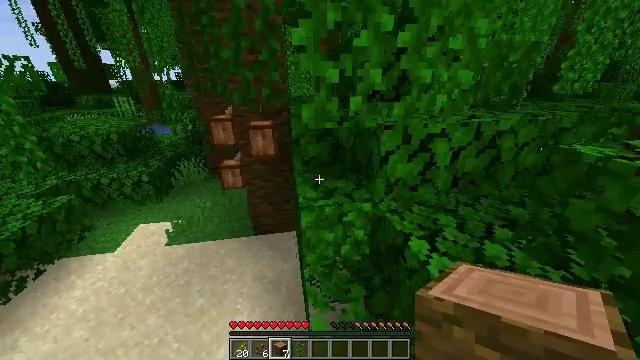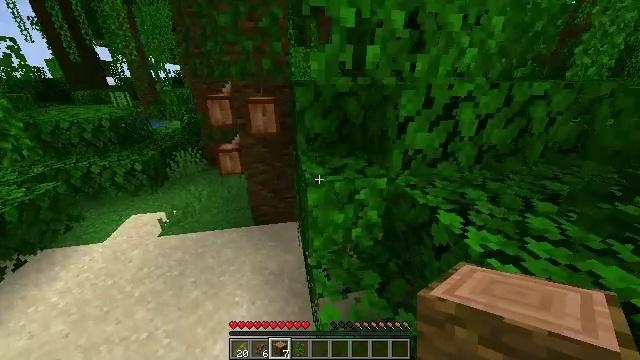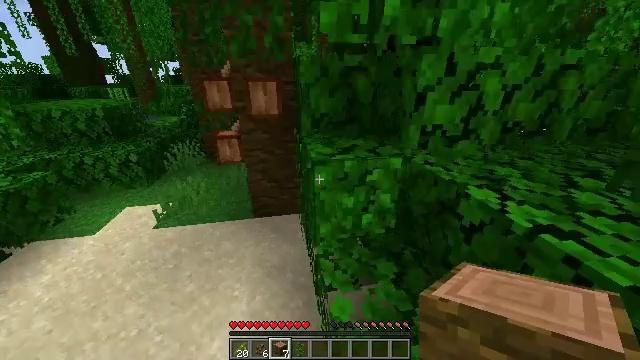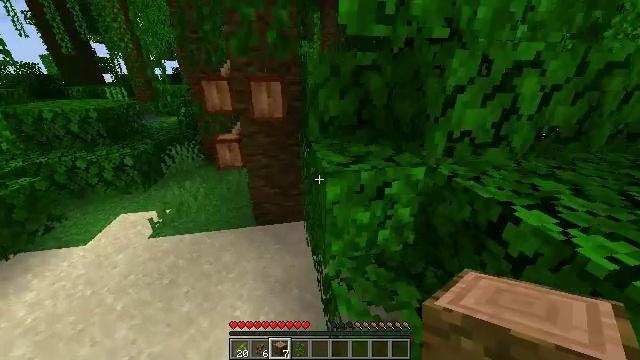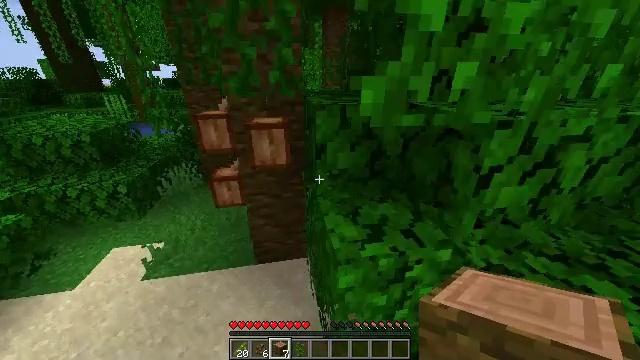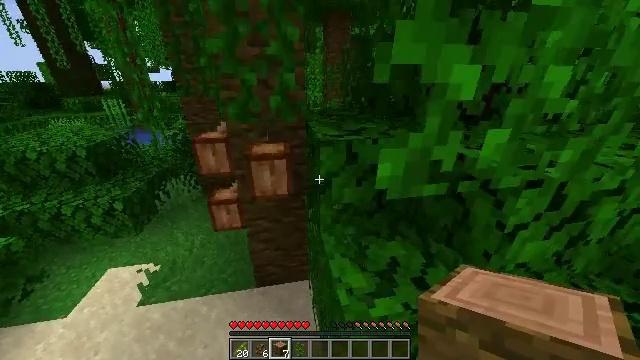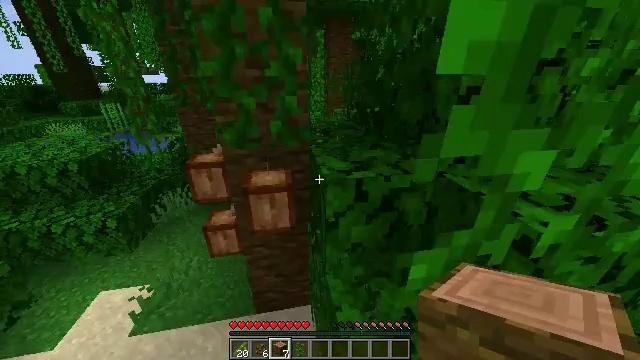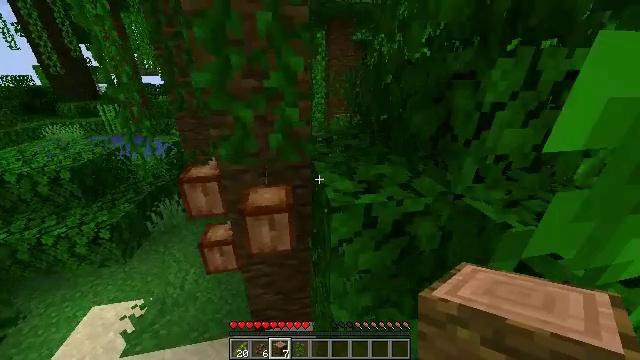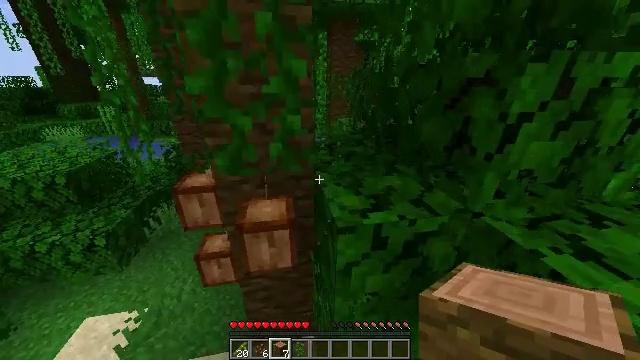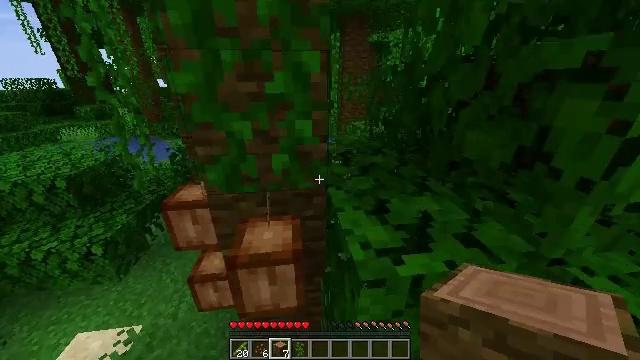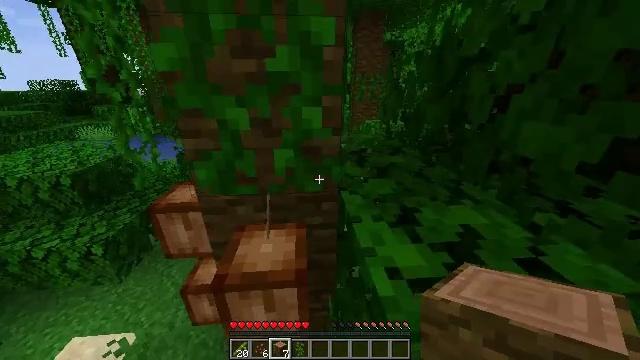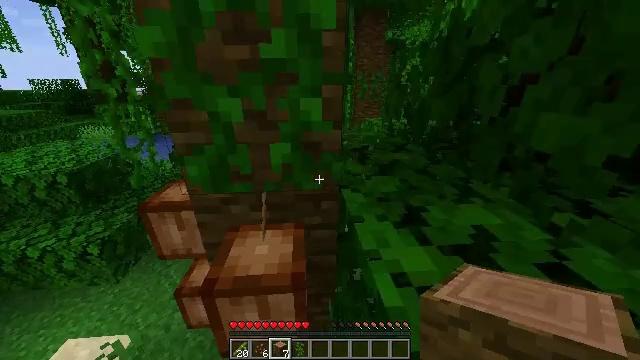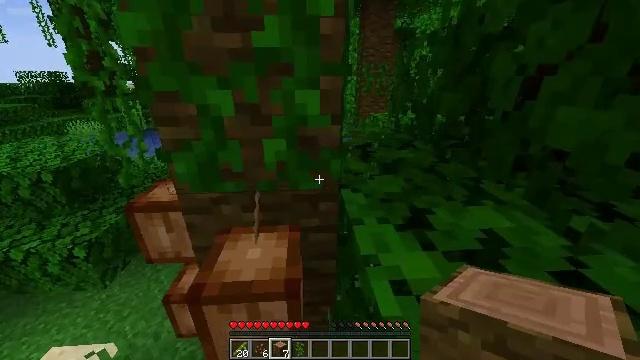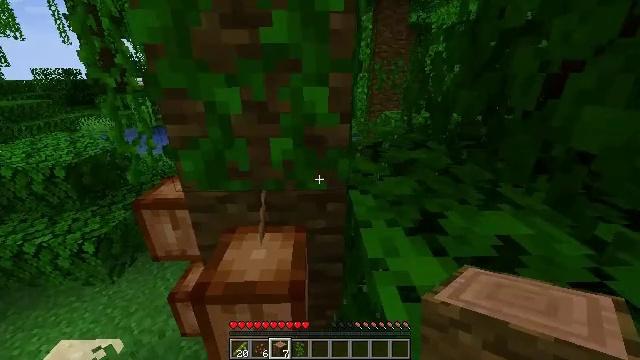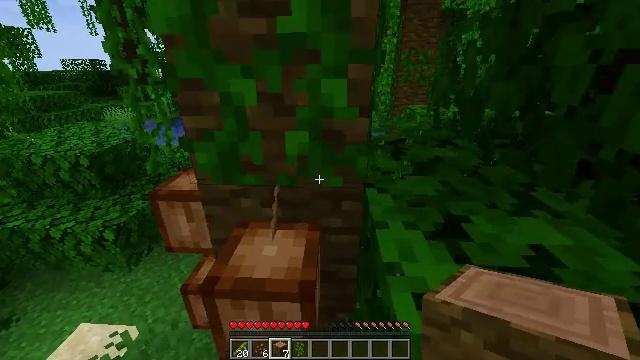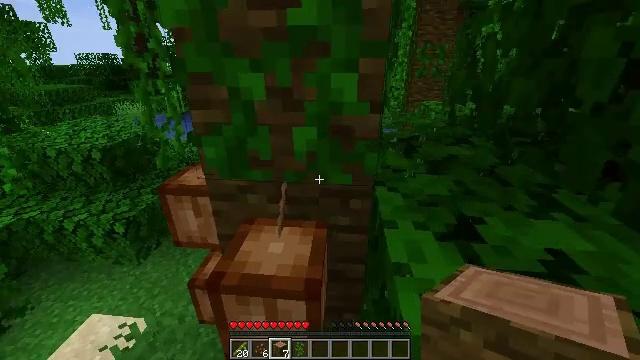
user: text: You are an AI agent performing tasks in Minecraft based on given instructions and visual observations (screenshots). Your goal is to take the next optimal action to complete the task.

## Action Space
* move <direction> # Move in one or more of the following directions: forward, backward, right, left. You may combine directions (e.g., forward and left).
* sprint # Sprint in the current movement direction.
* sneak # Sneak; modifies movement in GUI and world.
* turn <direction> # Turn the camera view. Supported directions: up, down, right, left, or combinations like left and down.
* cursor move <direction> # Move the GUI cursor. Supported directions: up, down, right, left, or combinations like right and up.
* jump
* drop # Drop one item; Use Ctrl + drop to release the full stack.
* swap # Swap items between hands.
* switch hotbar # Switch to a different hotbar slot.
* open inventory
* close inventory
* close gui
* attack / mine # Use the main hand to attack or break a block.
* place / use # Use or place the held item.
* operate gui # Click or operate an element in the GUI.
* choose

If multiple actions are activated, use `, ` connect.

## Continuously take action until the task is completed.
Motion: motion action
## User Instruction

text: Break the cocoa pod.
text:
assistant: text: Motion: move forward, jump
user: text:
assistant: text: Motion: move forward, jump
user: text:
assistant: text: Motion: move forward, sprint, jump
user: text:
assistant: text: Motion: move forward, sprint, jump
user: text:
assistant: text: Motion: move forward, sprint, jump
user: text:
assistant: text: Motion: move forward, sprint, jump
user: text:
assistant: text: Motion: move forward, jump
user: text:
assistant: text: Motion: move forward, jump
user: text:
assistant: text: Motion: move forward, turn left, jump
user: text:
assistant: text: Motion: move forward, turn left, jump
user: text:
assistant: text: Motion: move forward, jump
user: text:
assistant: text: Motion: move forward
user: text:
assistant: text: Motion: turn left
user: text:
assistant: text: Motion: turn left
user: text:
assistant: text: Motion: turn left
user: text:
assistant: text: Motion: turn left and down
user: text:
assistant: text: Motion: turn left and down, attack / mine
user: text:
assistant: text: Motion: turn left, attack / mine
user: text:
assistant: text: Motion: attack / mine
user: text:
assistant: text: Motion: attack / mine
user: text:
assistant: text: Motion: attack / mine
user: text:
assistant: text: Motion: turn right, attack / mine
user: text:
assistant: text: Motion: turn right, attack / mine
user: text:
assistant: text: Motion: turn right and down, attack / mine
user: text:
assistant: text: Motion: attack / mine
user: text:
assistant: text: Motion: attack / mine
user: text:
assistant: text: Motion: turn down, attack / mine
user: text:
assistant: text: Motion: turn left and down, attack / mine
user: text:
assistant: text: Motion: attack / mine
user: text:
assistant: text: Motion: turn left, attack / mine